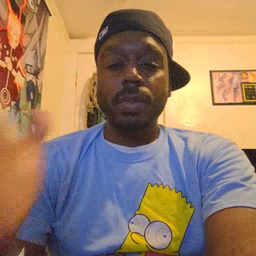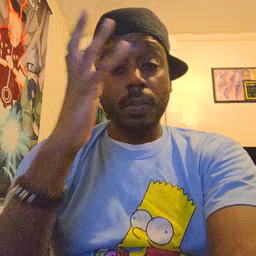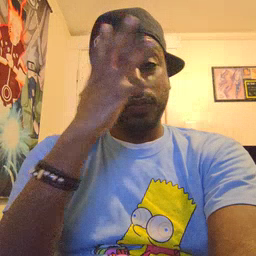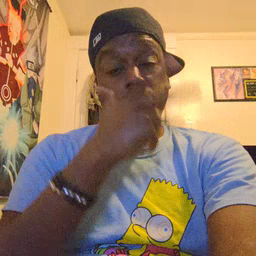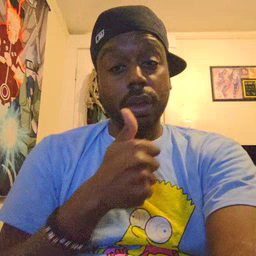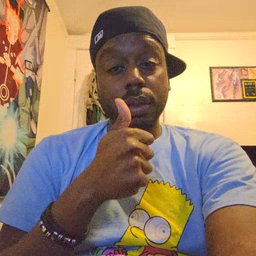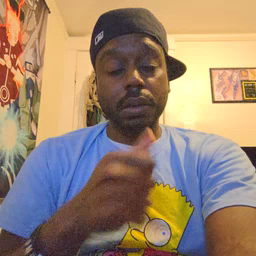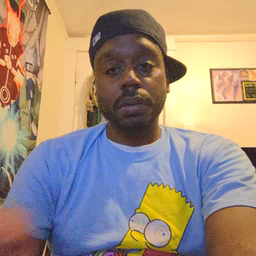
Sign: pretty